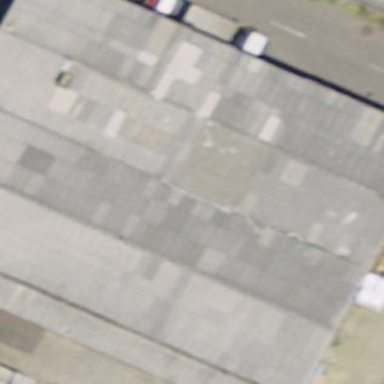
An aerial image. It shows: Industrial building.